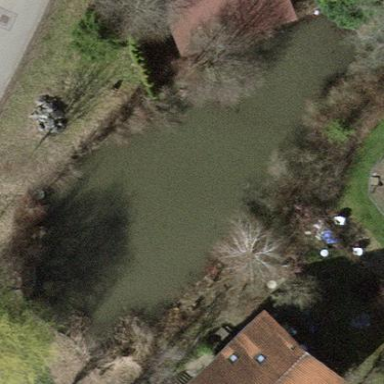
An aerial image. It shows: Peaceful pond surrounded by nature.